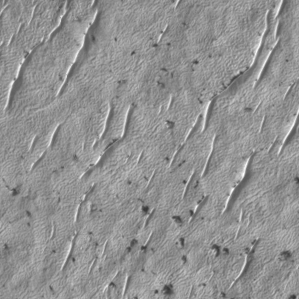
Label: frost